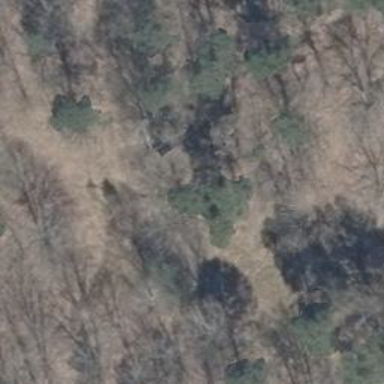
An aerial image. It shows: Hunting stand.